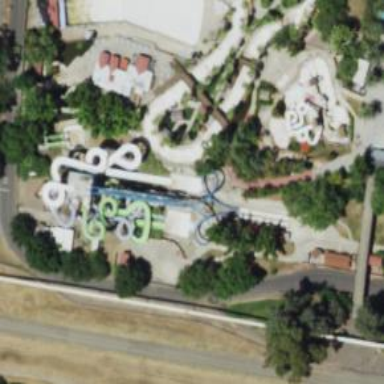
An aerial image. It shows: Water slide attraction.